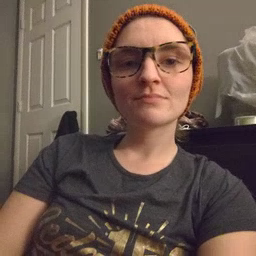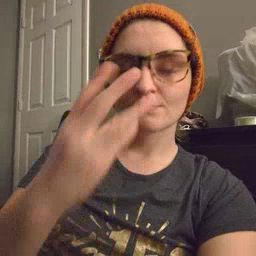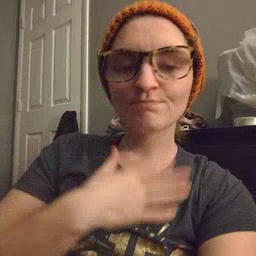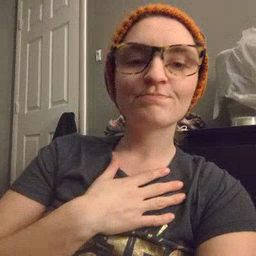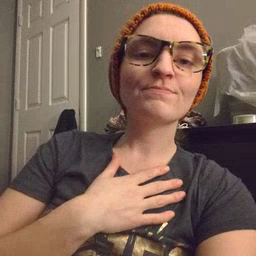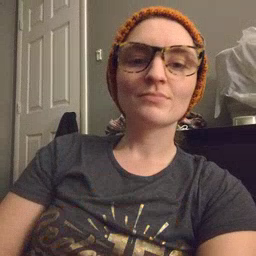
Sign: nap